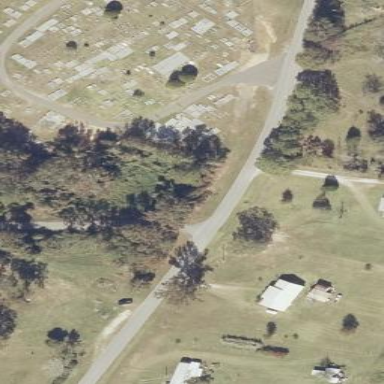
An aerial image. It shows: Cemetery.